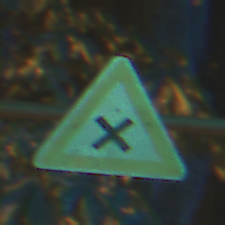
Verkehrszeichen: KreuzungOderEinmuendung
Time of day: Night
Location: Outdoor (Urban)
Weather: PartlyCloudy
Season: NotSpecified
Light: Artificial